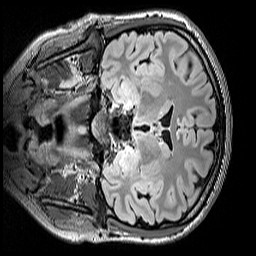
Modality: FLAIR
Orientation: coronal
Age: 14
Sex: female
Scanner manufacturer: siemens
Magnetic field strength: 3 T
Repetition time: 5 s
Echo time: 0.388 s